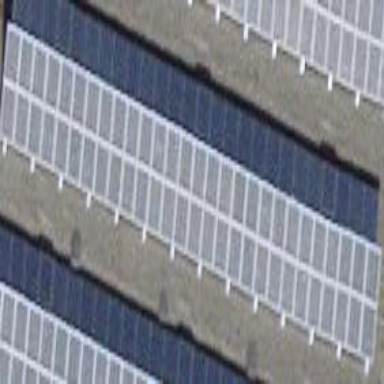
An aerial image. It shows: Solar photovoltaic panel generator.